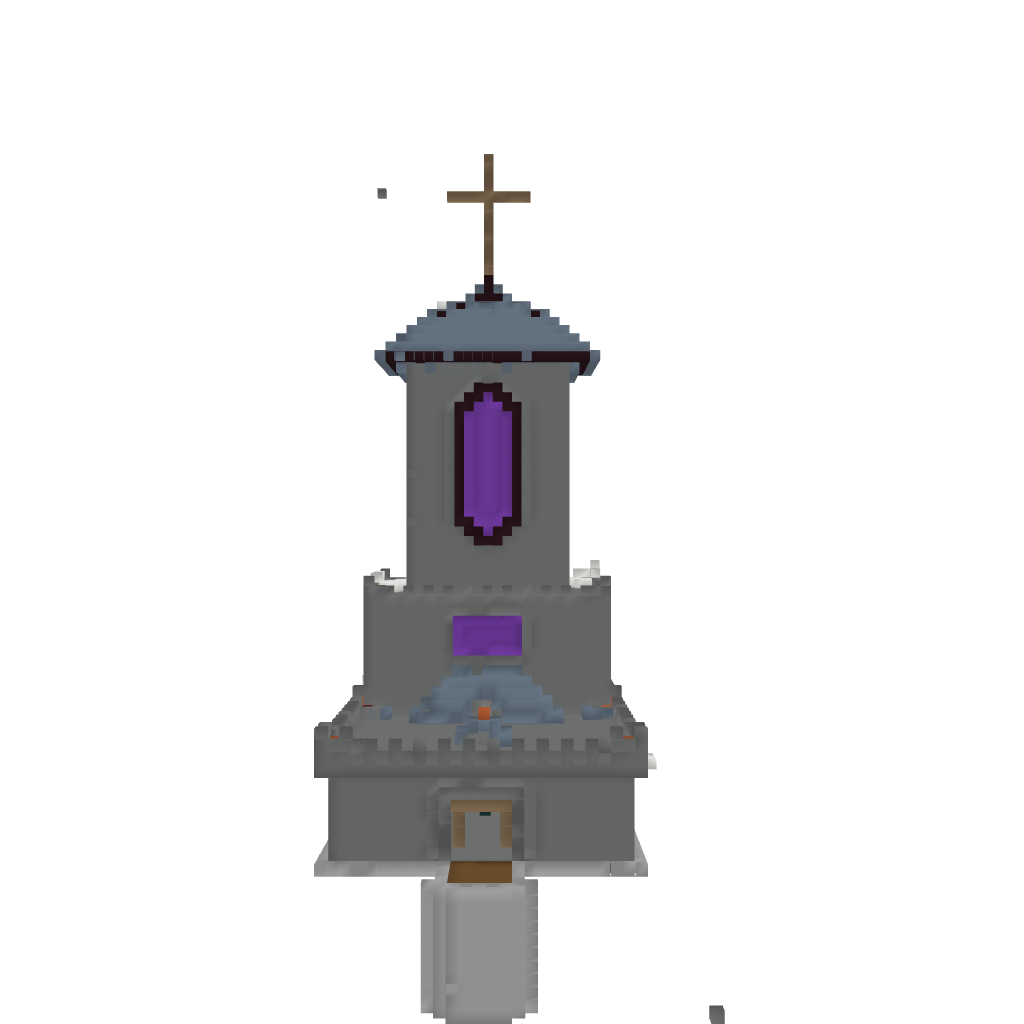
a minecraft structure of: Divine Church in the Sky